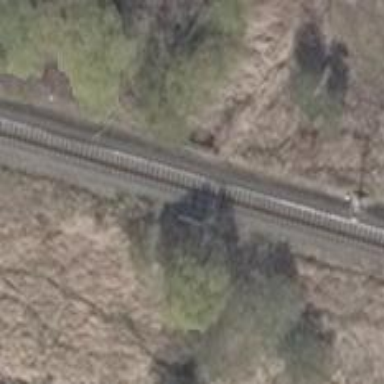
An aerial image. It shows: Bridge over railway line.